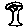
Label: tree